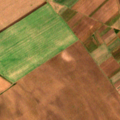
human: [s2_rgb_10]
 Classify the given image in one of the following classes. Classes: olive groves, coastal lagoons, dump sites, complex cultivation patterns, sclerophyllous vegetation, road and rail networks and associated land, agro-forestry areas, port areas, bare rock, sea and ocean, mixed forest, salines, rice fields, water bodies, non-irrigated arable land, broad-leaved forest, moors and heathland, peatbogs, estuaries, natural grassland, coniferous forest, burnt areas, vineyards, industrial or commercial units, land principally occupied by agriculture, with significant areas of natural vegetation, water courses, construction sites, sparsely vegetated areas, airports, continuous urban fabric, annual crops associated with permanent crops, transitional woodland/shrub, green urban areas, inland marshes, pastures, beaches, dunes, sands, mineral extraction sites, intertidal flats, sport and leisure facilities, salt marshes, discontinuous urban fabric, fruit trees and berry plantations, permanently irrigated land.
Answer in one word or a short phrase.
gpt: non-irrigated arable land